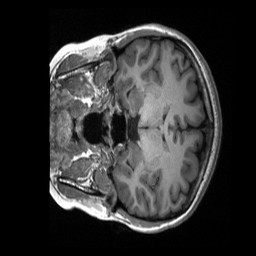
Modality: T1w
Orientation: coronal
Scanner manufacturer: siemens
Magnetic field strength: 3 T
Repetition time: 2.3 s
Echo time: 0.00232 s